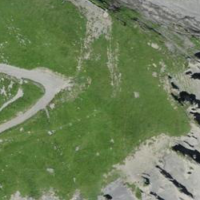
EUNIS habitat code: 26
Species observed at this site:
Pyrrhocorax pyrrhocorax